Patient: sex M, age 35
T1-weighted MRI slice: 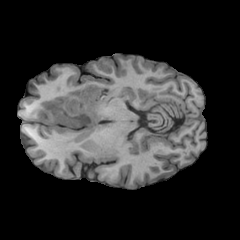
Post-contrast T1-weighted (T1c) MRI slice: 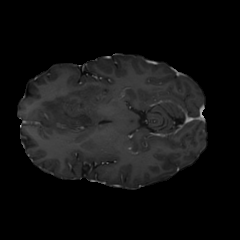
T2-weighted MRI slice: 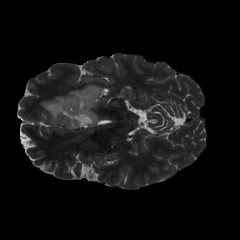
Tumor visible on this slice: yes
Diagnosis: Astrocytoma, IDH-mutant
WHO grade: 3